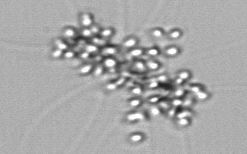
Label: Chaetoceros_didymus_TAG_external_flagellate